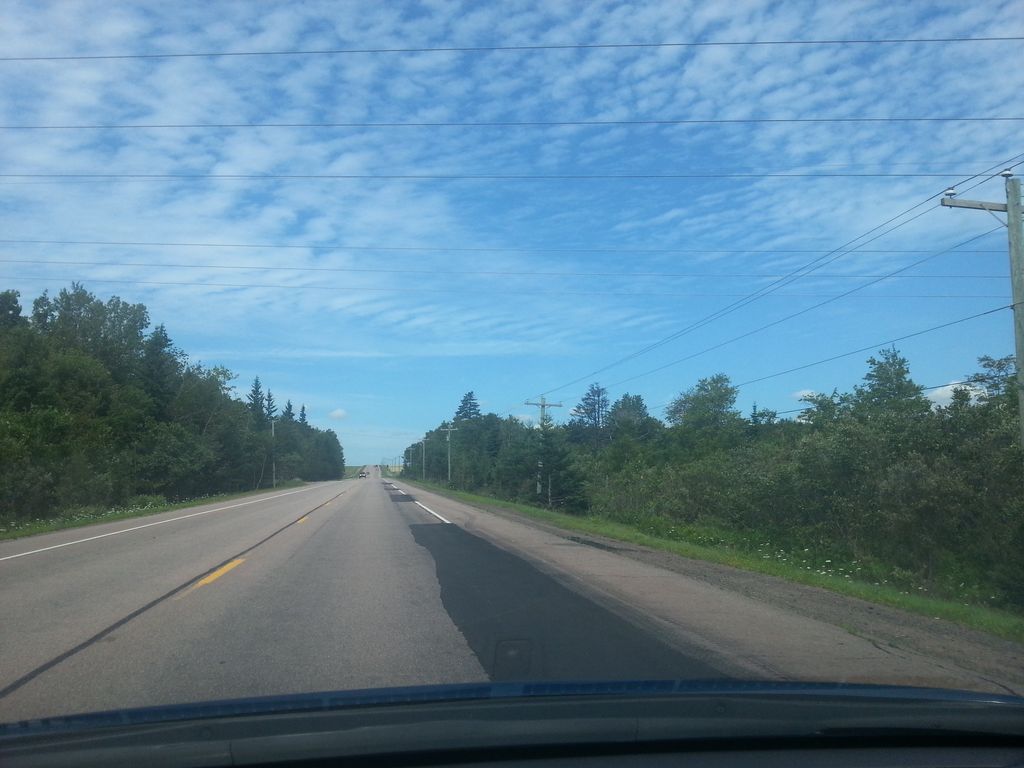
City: charlottetown